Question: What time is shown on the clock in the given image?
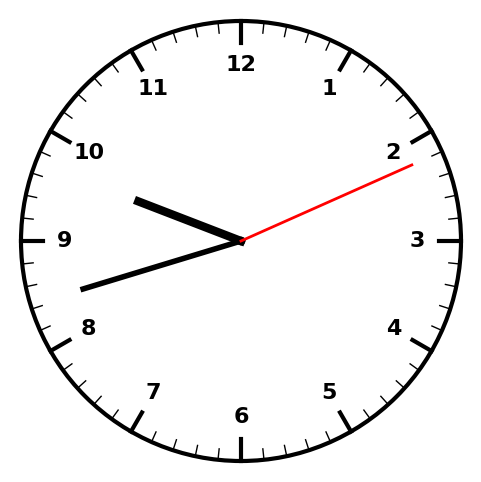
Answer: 09:42:11